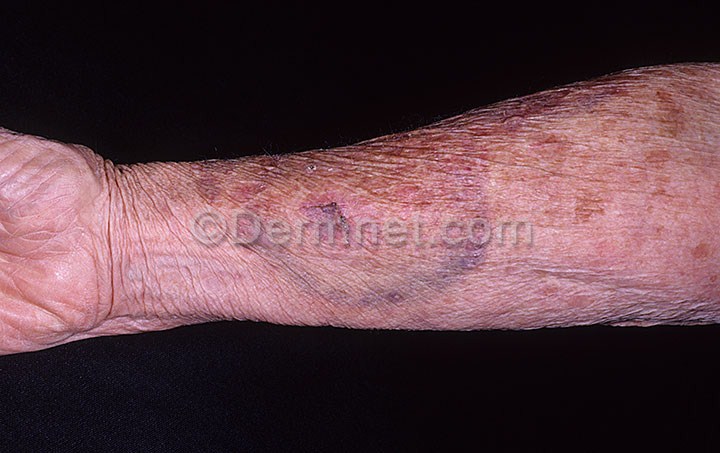
Disease: Light Diseases and Disorders of Pigmentation